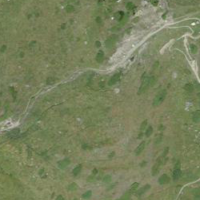
EUNIS habitat code: 26
Species observed at this site:
Marmota marmota